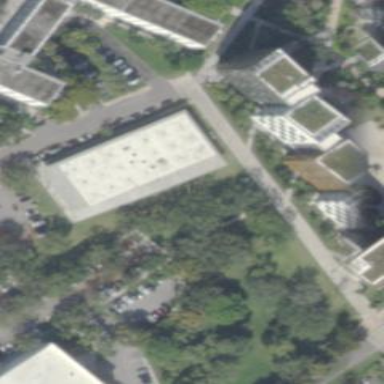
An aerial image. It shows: University building.